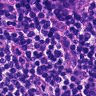
Metastatic tissue present: no